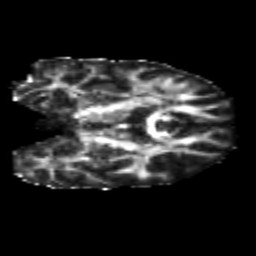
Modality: FA
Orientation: coronal
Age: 22
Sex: female
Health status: healthy
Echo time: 0.074 s